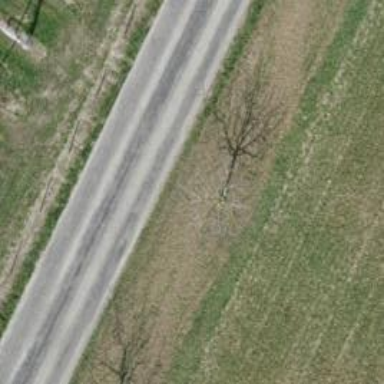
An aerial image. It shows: Broadleaved tree in natural setting.